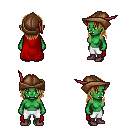
a pixel art fantasy rpg character, female body template, orc, green skin, red cape, white pants, brown long hairstyle, leather cap, maroon shoes, four views (front, back, left, right), 2x2 character sprite sheet, small pixel art, hard edges, no anti-aliasing